Chest X-ray:
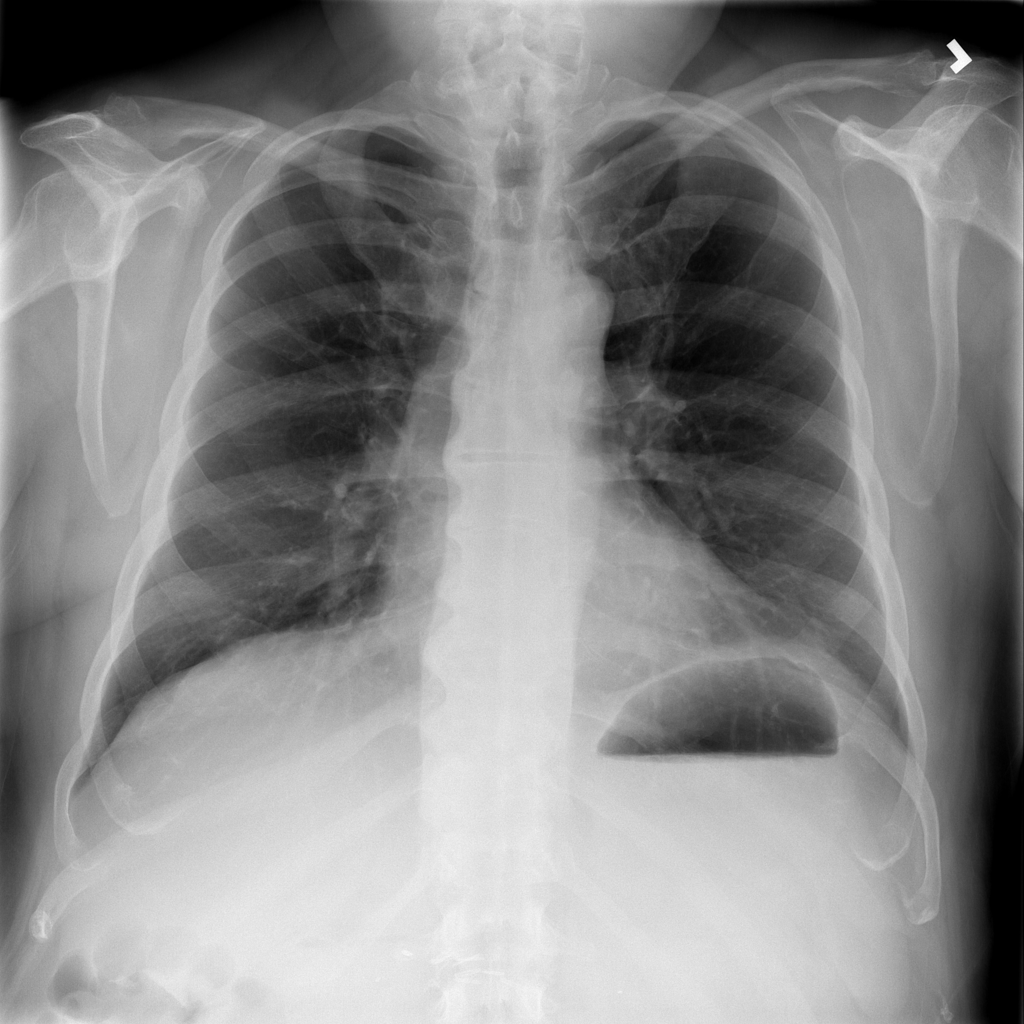
No abnormal finding: yes